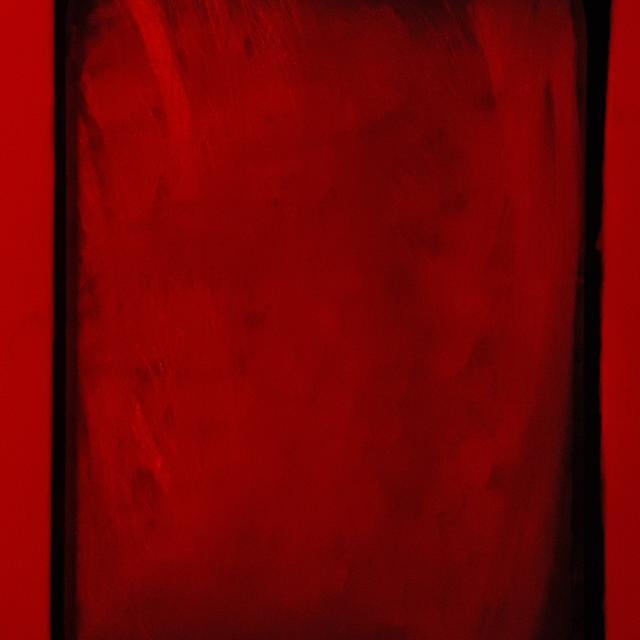
Healthy canine skin — no visible lesions, inflammation, or abnormalities. The skin and coat appear normal.